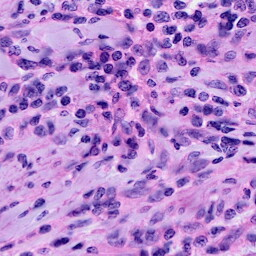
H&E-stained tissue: Cervix